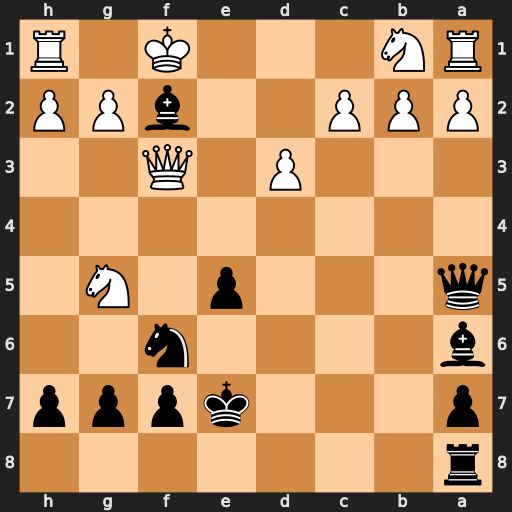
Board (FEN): r7/p3kppp/b4n2/q3p1N1/8/3P1Q2/PPP2bPP/RN3K1R
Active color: b
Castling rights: -
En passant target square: -
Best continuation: Qe1#